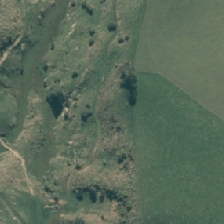
Land cover: grose_broom